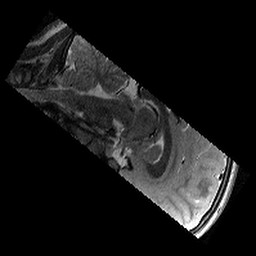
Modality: T2w
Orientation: sagittal
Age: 10
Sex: female
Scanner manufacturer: siemens
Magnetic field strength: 3 T
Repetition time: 9.23 s
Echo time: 0.067 s